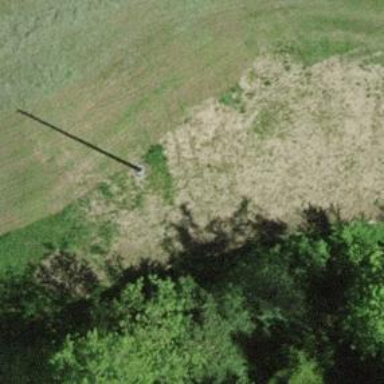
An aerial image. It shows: Minor power line.